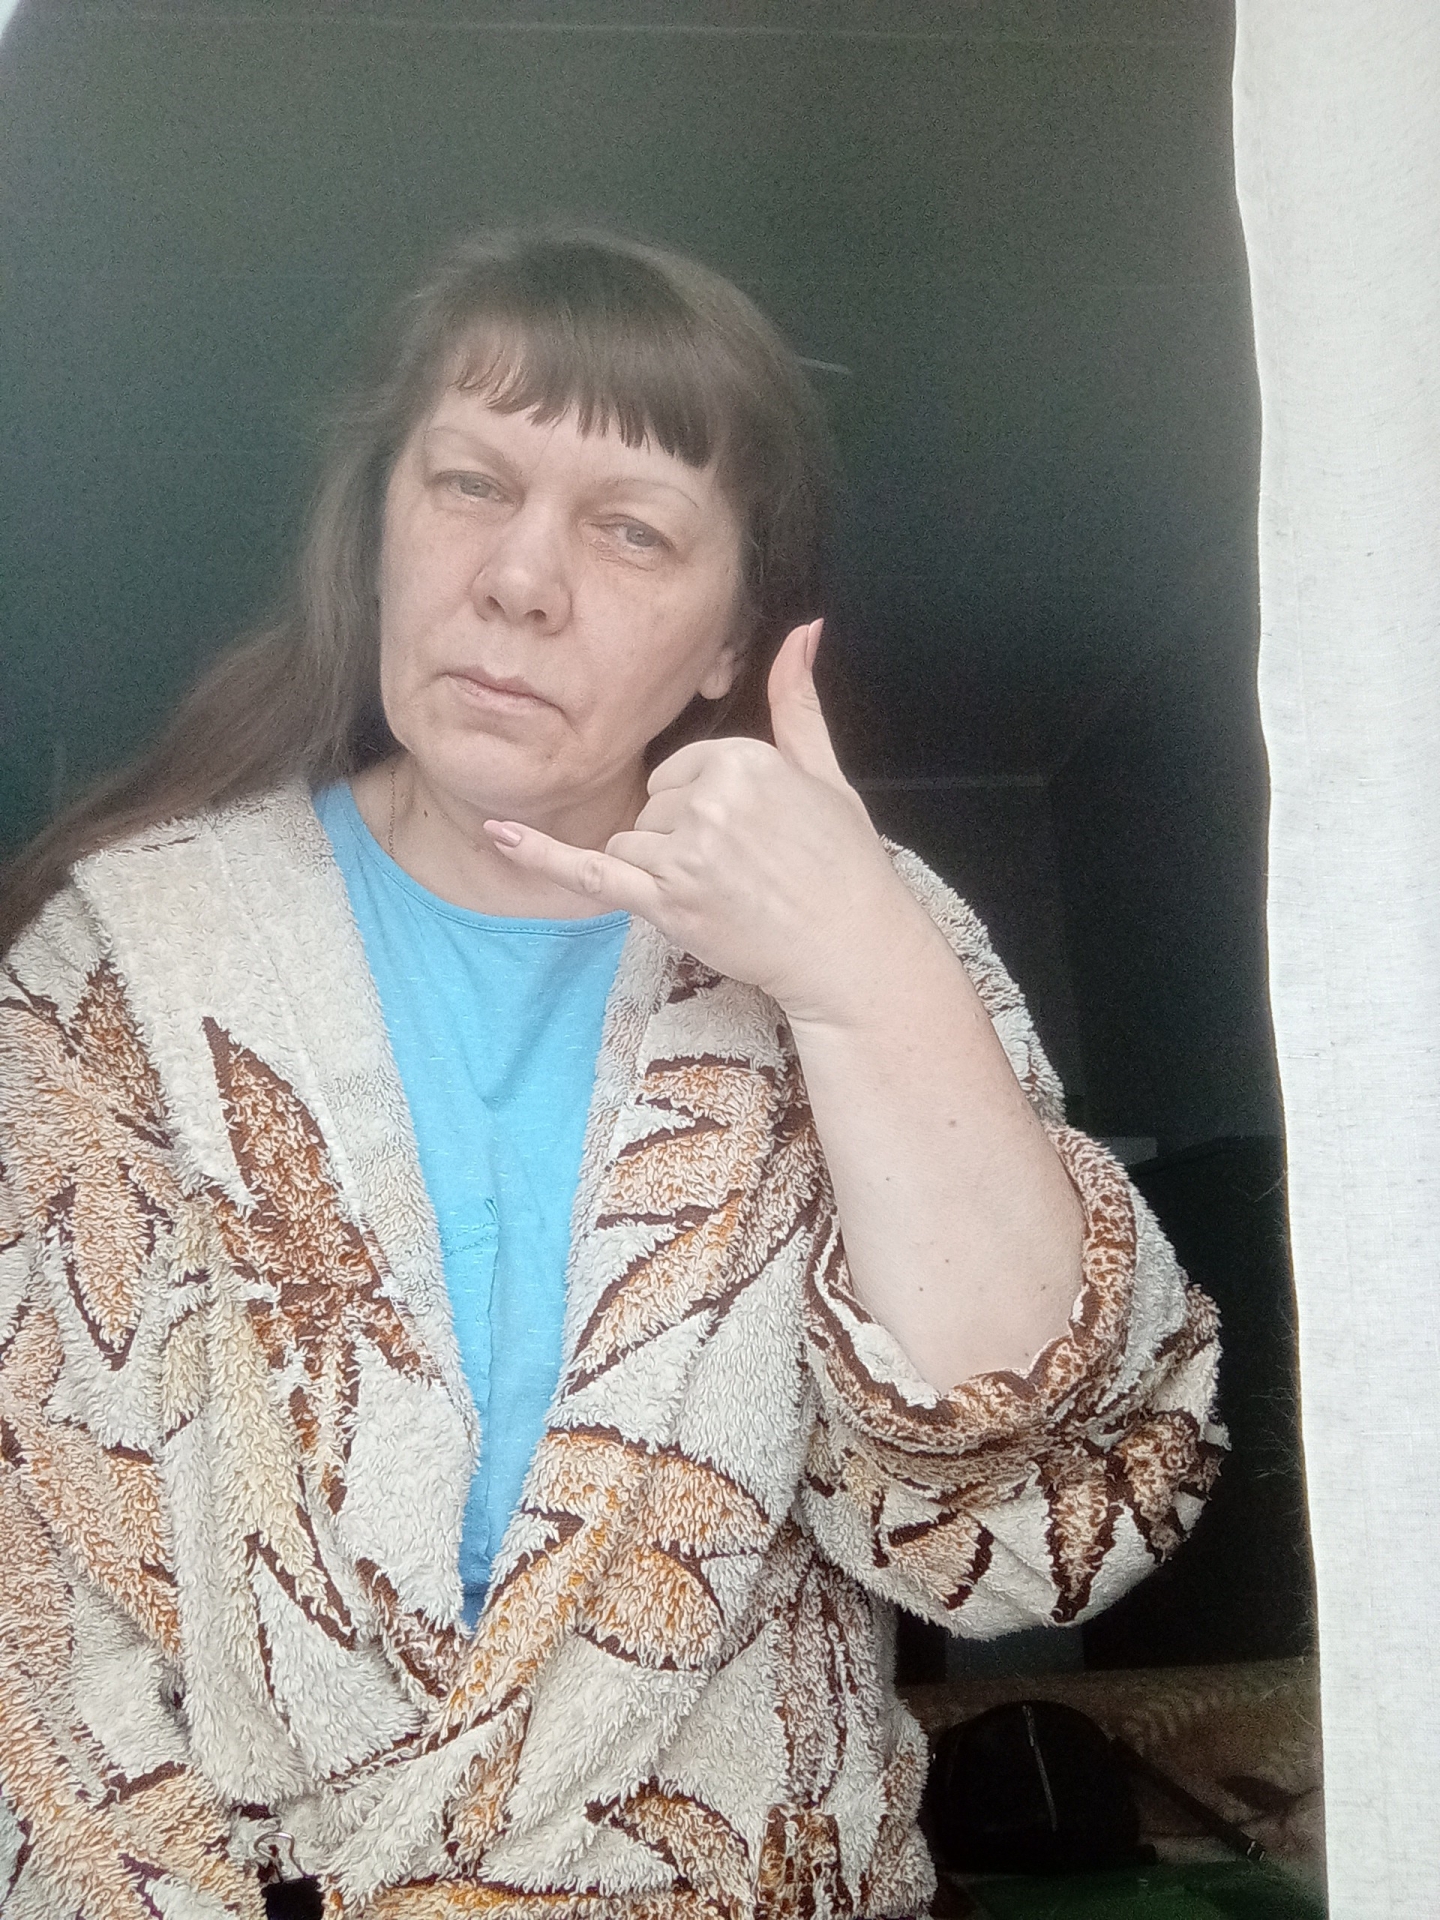
Label: noise